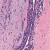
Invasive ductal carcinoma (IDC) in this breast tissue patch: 0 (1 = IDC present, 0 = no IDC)